Question: folks.
I'm using Twitter Bootstrap to quickly build a small app with Ruby on Rails, and I seem to be having an issue with using the 'bootstrap-sass' gem.
I added the requisite line to my Gemfile, and executed 'bundle install'. The problem is...it doesn't seem to be putting the bootstrap CSS file that's needed inside 'vendor/assets/stylesheets' that should be there.
So when I have this login (using Devise), it's not showing proper style at all:

This ERb:
'''
<% flash.each do |name, msg| %>
<% if msg.is_a?(String) %>
<div class="alert alert-<%= name == :notice ? "success" : "error" %>">
<a class="close" data-dismiss="alert">&#215;</a>
<%= content_tag :div, msg, :id => "flash_#{name}" %>
</div>
<% end %>
<% end %>
'''
is generating the following HTML, which seems to be correct, according to the Bootstrap documentation, which -should- be generating a Bootstrap styled red-colored "error" alert box:
'''
<div class="alert alert-error">
<a class="close" data-dismiss="alert">&#215;</a>
<div id="flash_alert">Must be logged in to access the admin area.</div>
</div>
'''
I am not sure what the problem is. Related information is as follows:
- - -
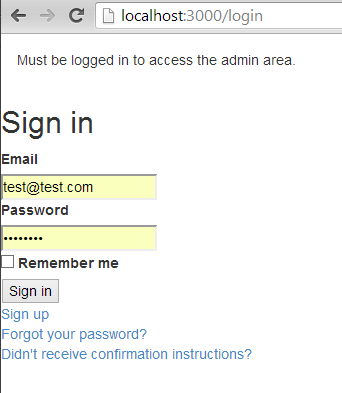
Answer: You should add '*= require bootstrap' at the top of your 'application.css' file. Or as the 'bootstrap-sass' <URL> says, you can use '@import "bootstrap";' instead.